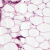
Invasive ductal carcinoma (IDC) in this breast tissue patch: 0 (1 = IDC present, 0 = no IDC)